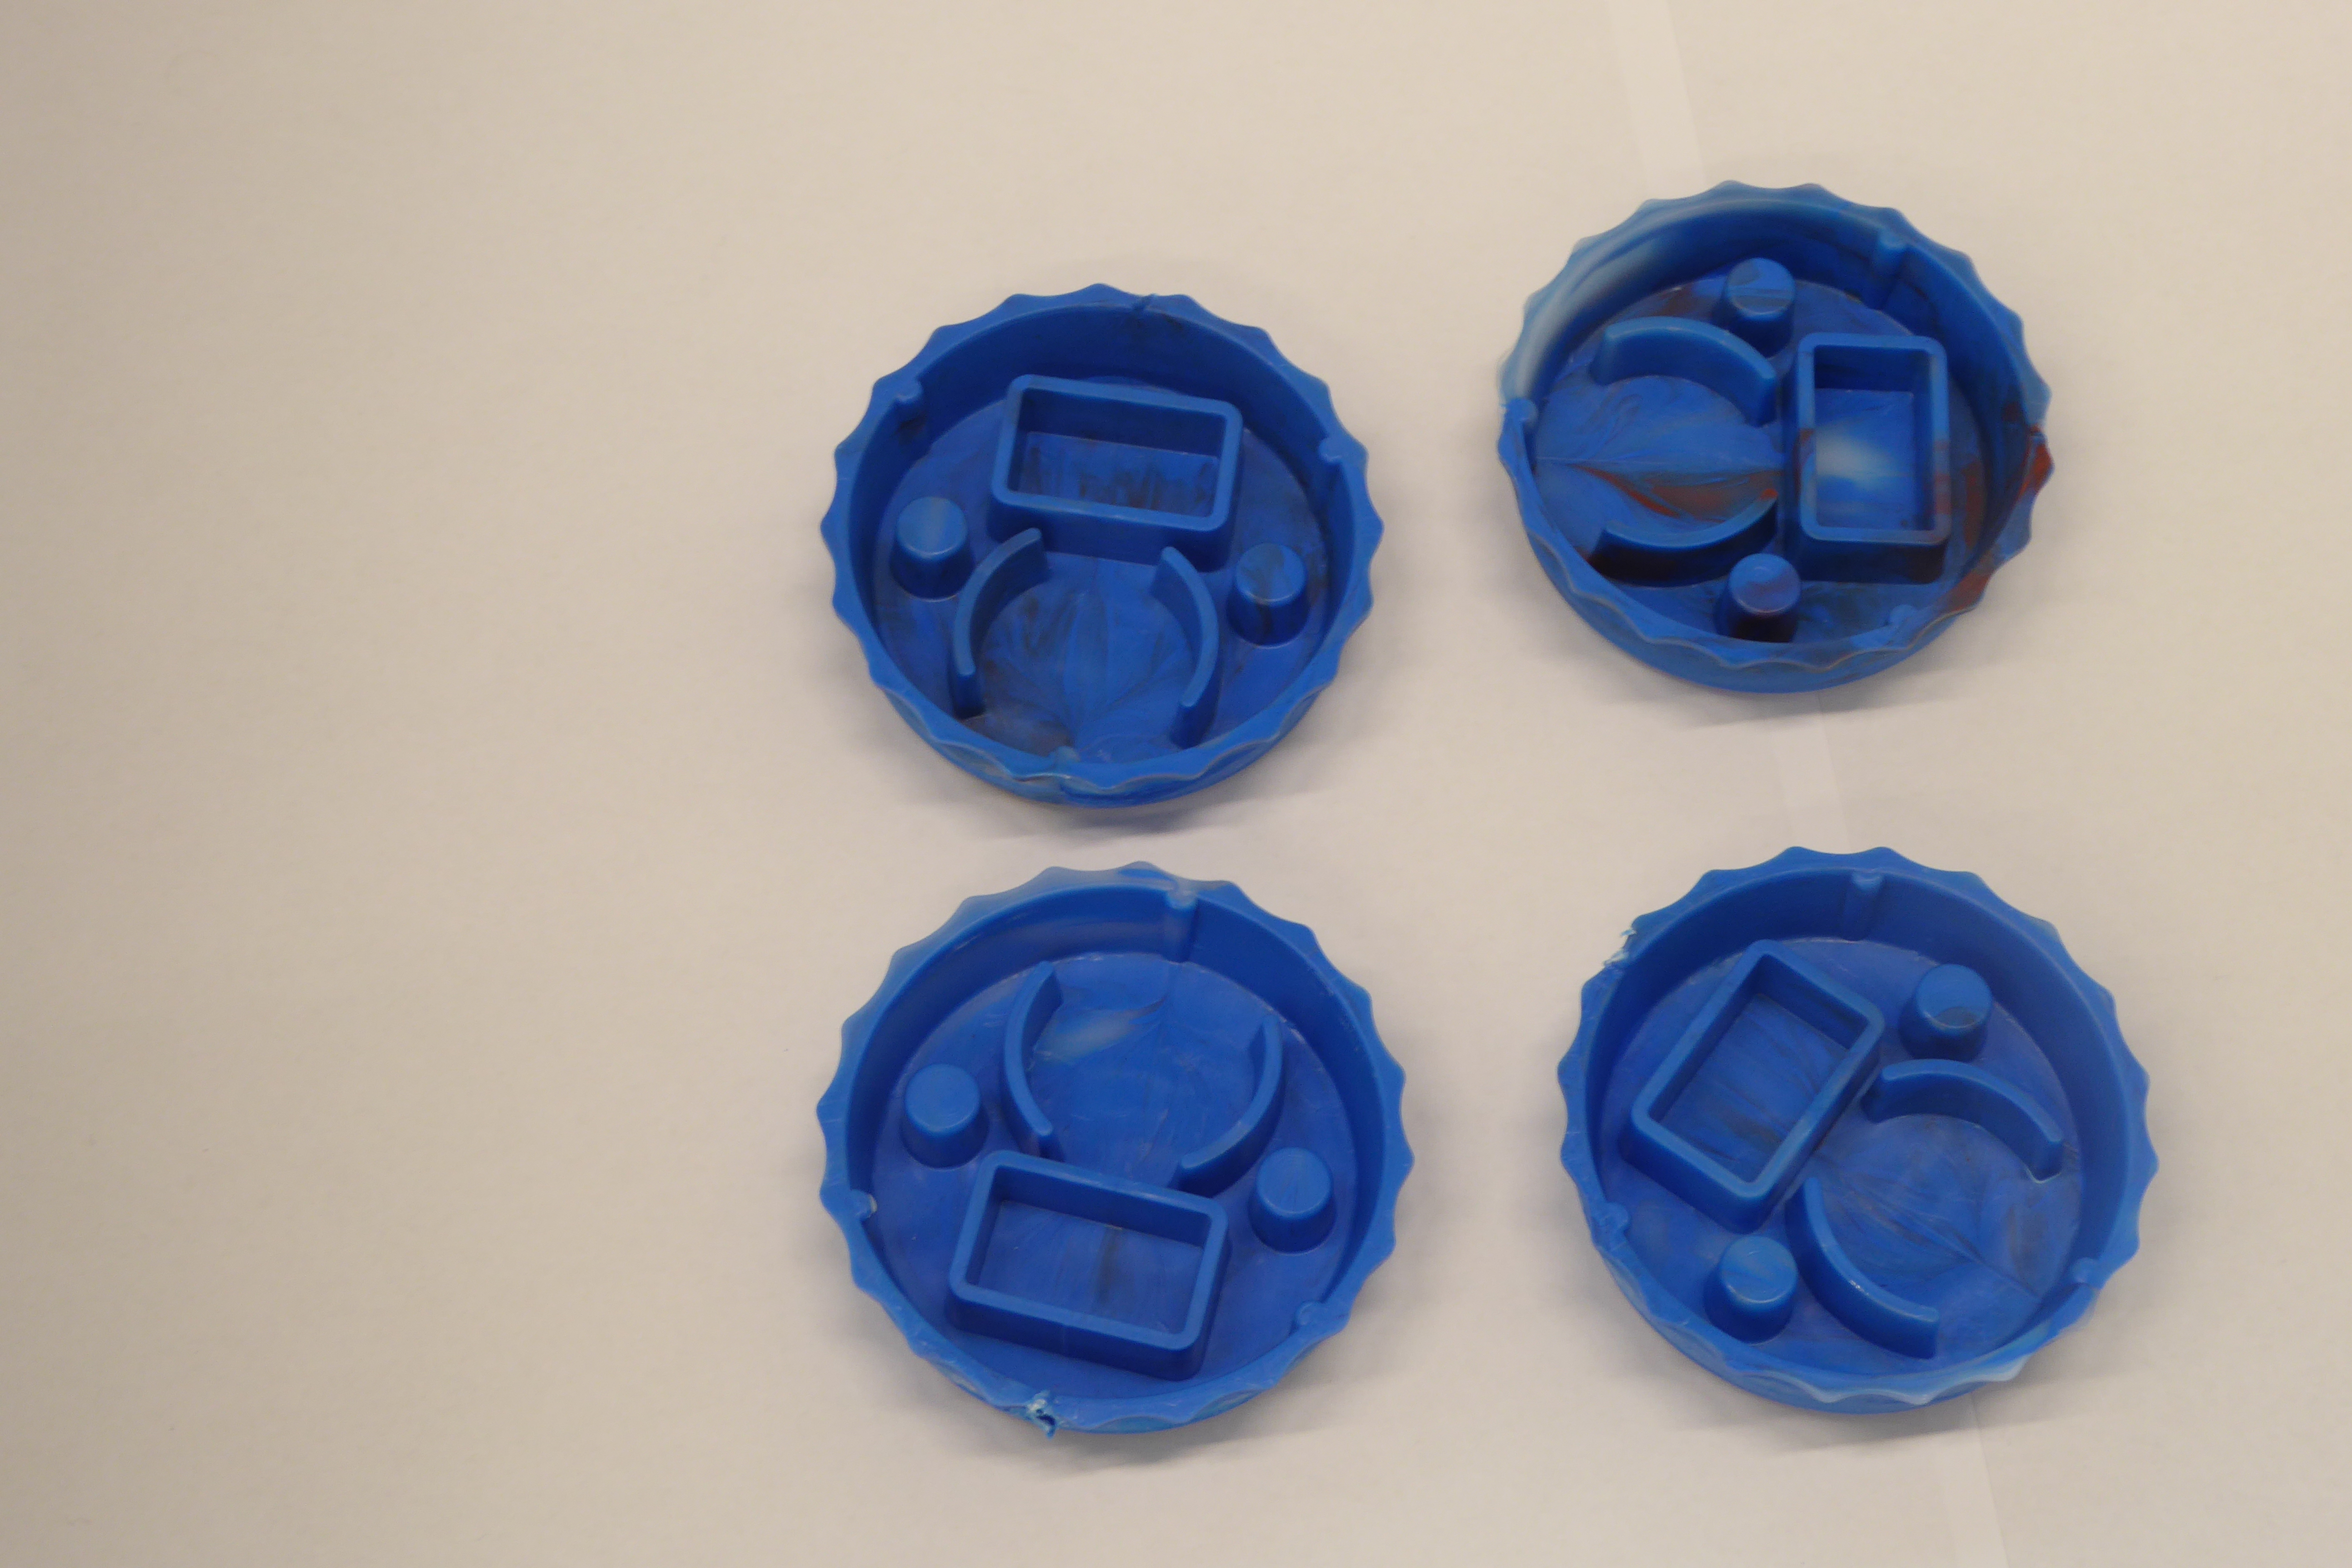
Label: Bottle Opener - Cover